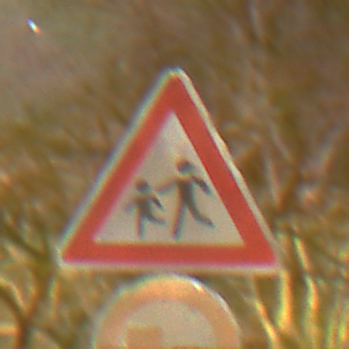
Verkehrszeichen: KinderRechts
Zusatzzeichen unten: UeberholverbotKraftfahrzeuge
Umgebung: Outdoor, Suburban
Tageszeit: Night
Wetter: Clear
Licht: Artificial
Jahreszeit: NotSpecified
Kontrast: HighContrast